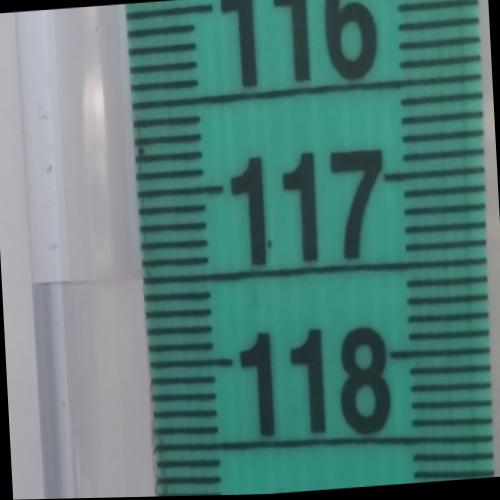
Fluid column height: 117.5 cm